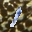
Label: 1